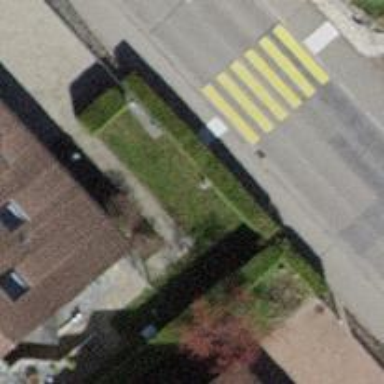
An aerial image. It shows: Kerb serving as barrier.